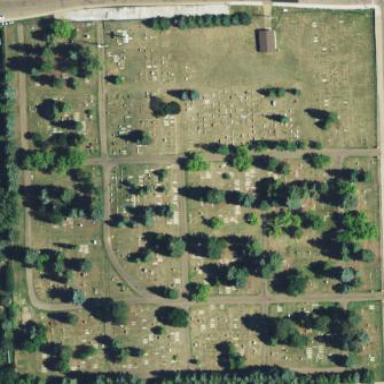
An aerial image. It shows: Graveyard used as cemetery.